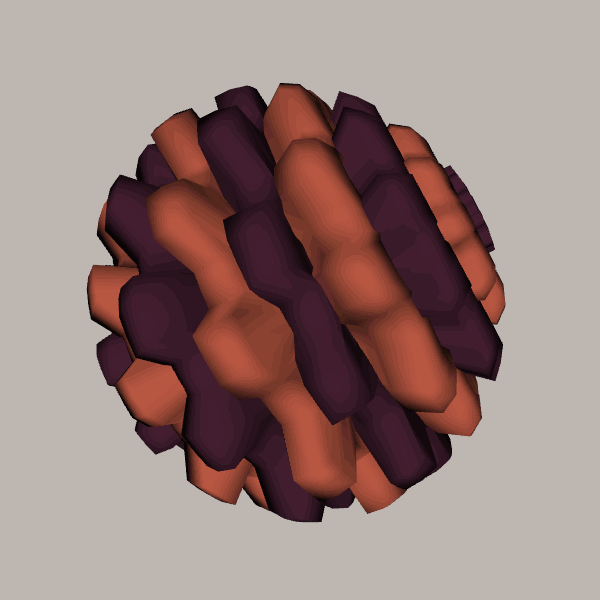
Background: light